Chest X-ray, AP view. Patient: 29 years old, sex F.
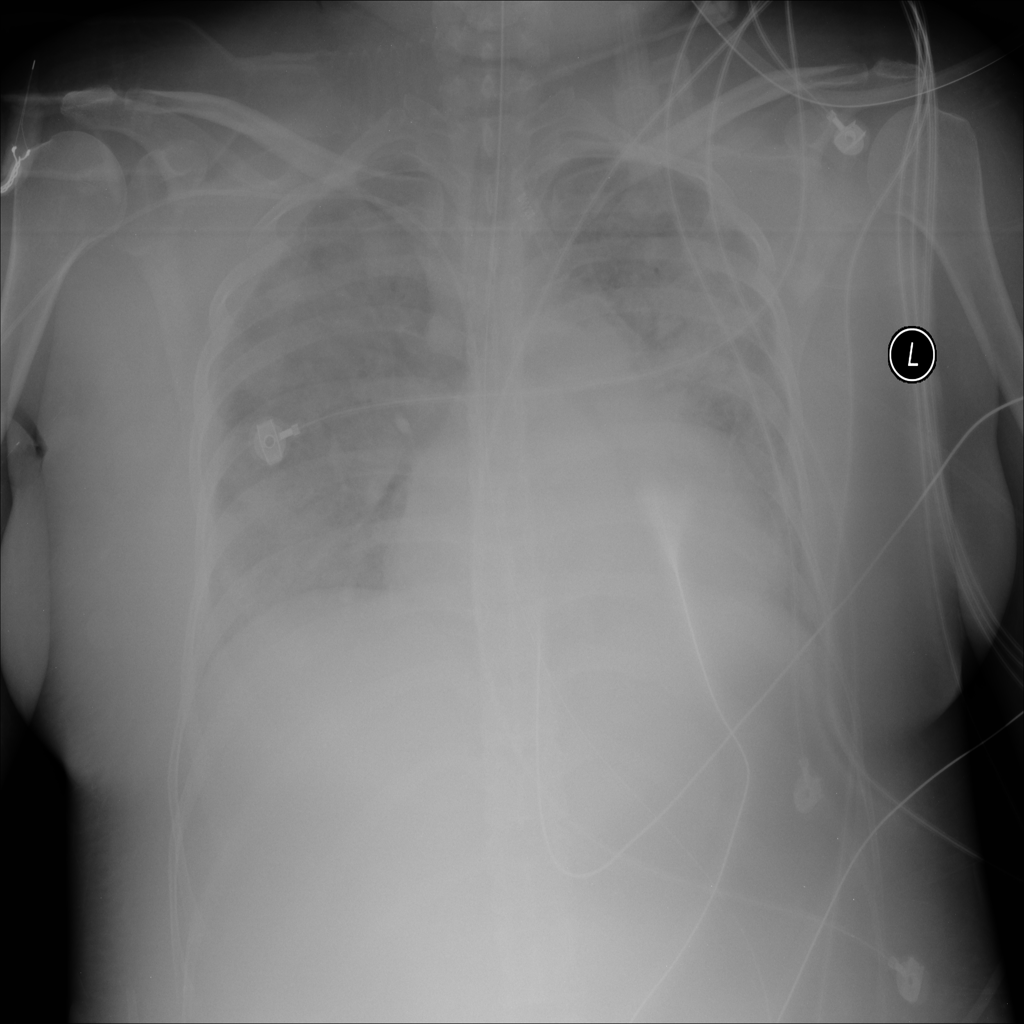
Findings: Effusion